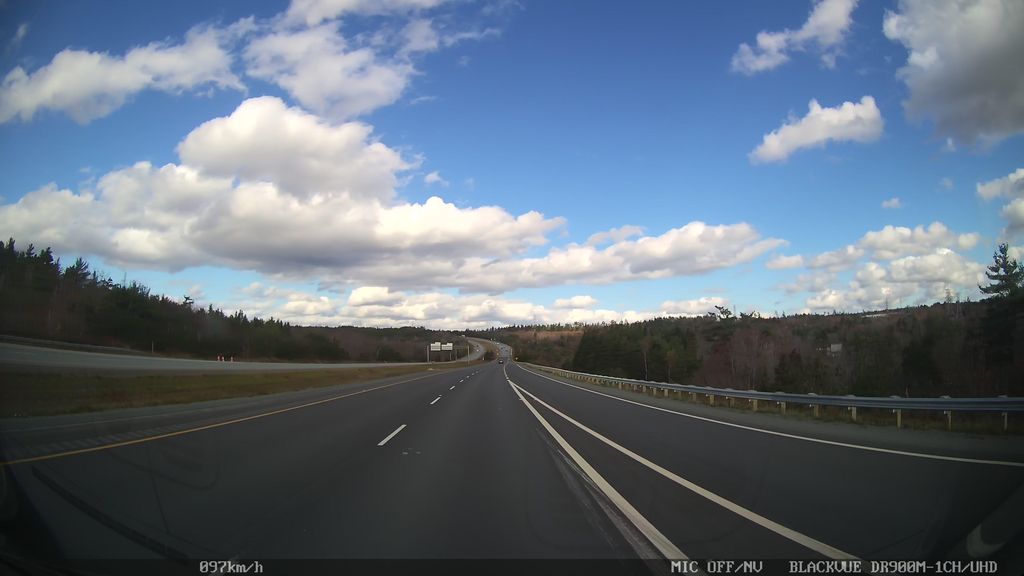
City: halifax